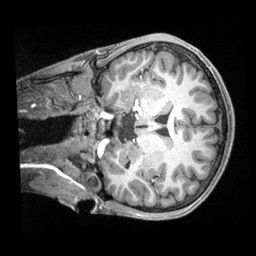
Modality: T1w
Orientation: coronal
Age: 19
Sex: male
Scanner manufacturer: siemens
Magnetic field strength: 3 T
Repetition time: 2.4 s
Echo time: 0.00226 s